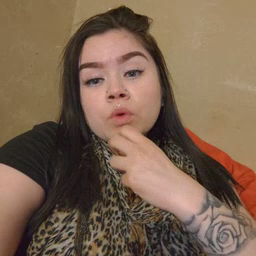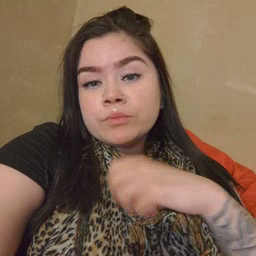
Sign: underwear